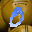
Label: 0